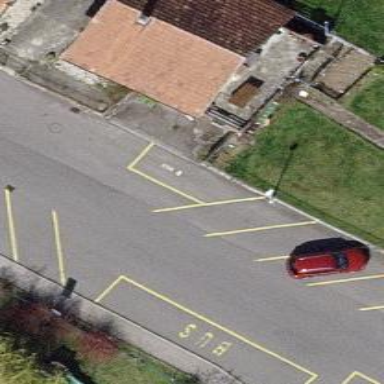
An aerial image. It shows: Residential road with lane markings.